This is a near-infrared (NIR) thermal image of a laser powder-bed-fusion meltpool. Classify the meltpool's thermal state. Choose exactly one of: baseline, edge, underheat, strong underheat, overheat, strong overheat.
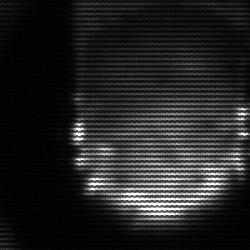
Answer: baseline